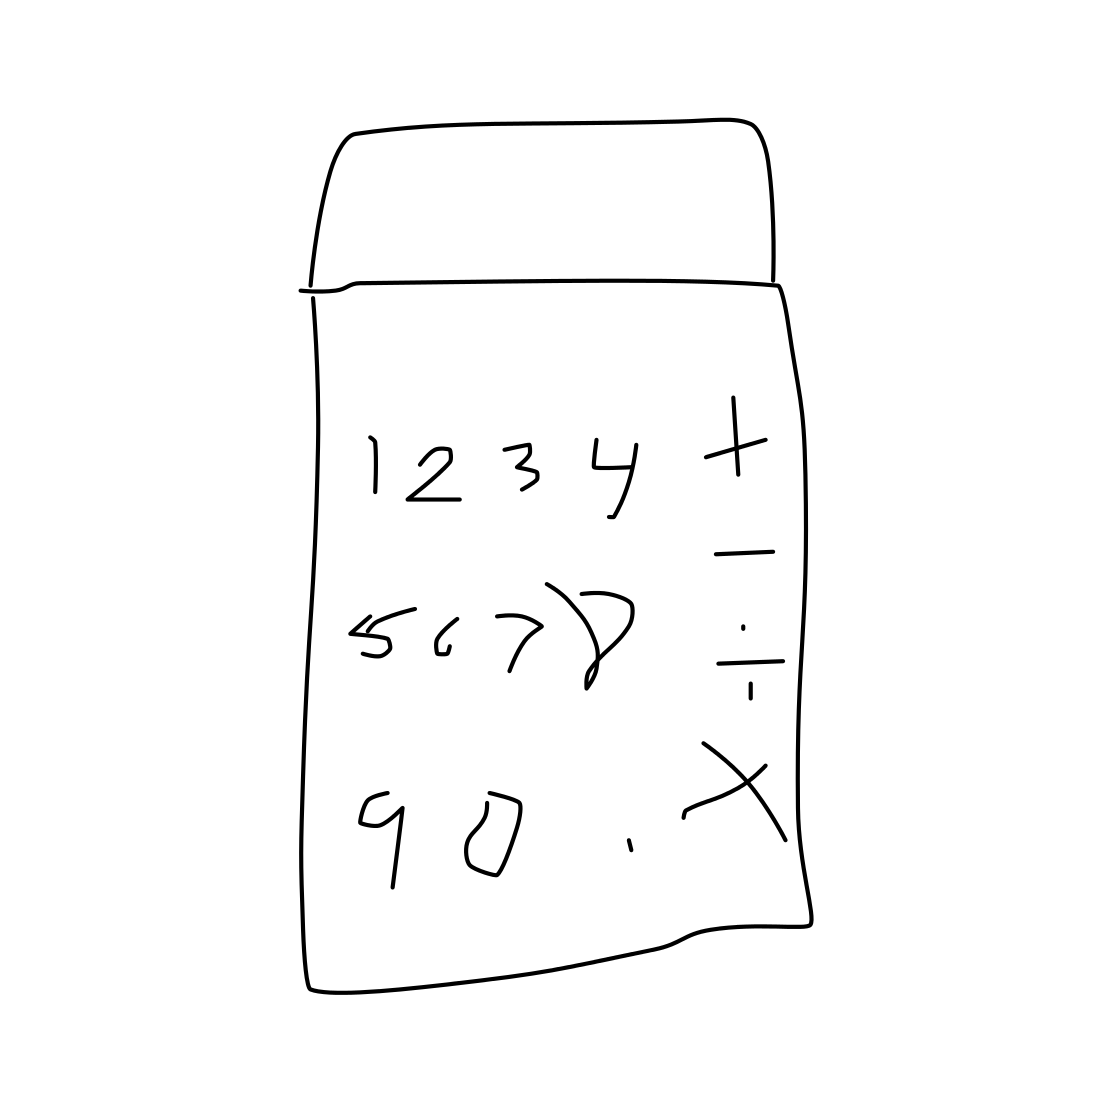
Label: calculator